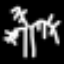
Label: palm tree